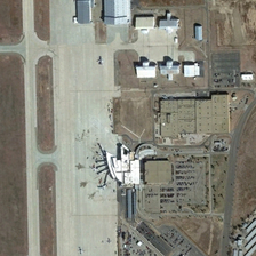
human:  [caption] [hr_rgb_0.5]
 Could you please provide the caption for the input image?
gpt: the plane in a large flat on the runway .

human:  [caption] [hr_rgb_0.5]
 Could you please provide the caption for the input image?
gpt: The airport was crowded with people.

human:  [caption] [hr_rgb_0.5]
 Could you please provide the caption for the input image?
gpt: Some planes were parked near buildings with parking lots.

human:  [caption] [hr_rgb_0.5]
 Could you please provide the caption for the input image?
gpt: Some planes are parked near buildings with parking spaces.

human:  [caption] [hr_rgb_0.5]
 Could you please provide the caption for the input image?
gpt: The crowd at the airport was very dense.